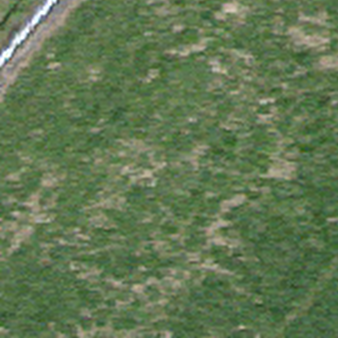
Label: other